Interaction volume radius: 5 \u00c5
Interaction volume height: 15 \u00c5
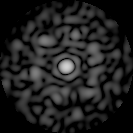
Disorder parameter: 0.8364